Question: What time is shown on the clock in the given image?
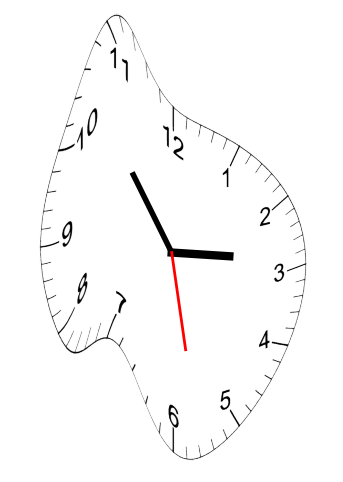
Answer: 02:53:28